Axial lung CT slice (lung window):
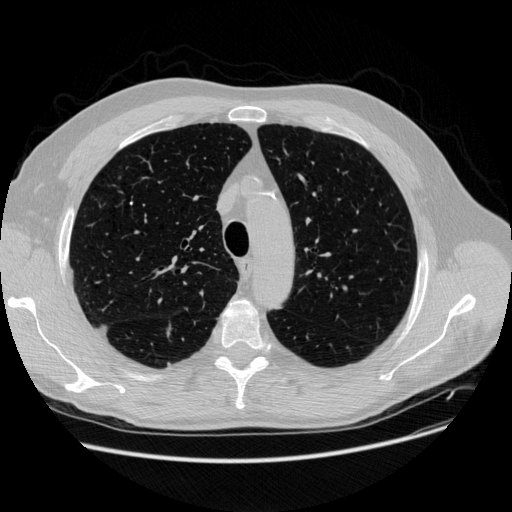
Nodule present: no